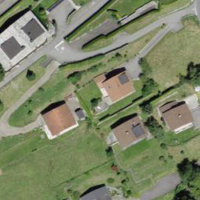
EUNIS habitat code: 55
Species observed at this site:
Fraxinus excelsior